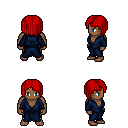
a pixel art fantasy rpg character, male body template, human, dark skin, blue robe, gold greaves, red pageboy hairstyle, four views (front, back, left, right), 2x2 character sprite sheet, small pixel art, hard edges, no anti-aliasing